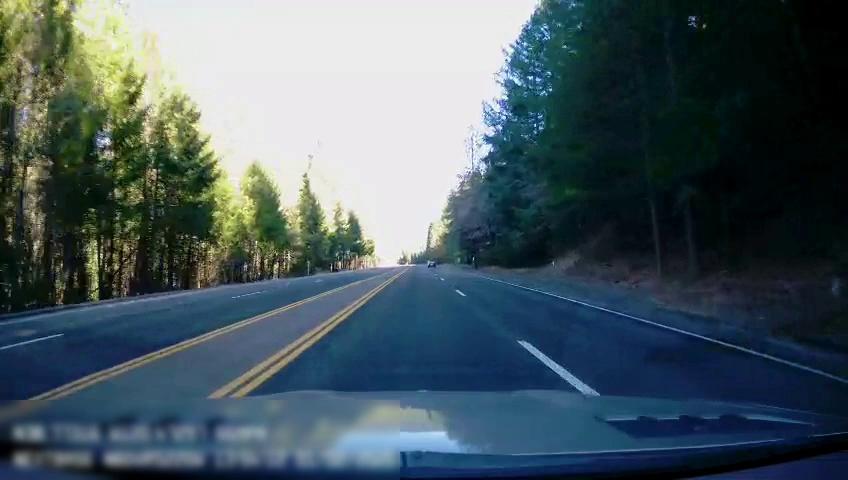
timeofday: Day
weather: Sunny
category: Drivable Space
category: Vehicles | Car
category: Lanes | Opposite Lane
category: Lanes | Alternate Lane
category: Lanes | Current Lane
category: Lanes | Opposite Lane
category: Lanes | Current Lane
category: Lanes | Alternate Lane
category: Lanes | Opposite Lane